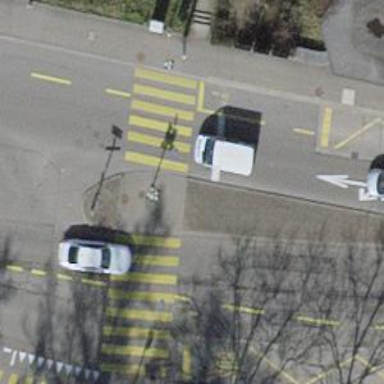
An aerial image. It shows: Zebra crossing with traffic signals. The crossing is marked by traffic lights.